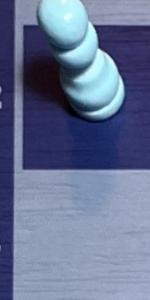
Label: Empty